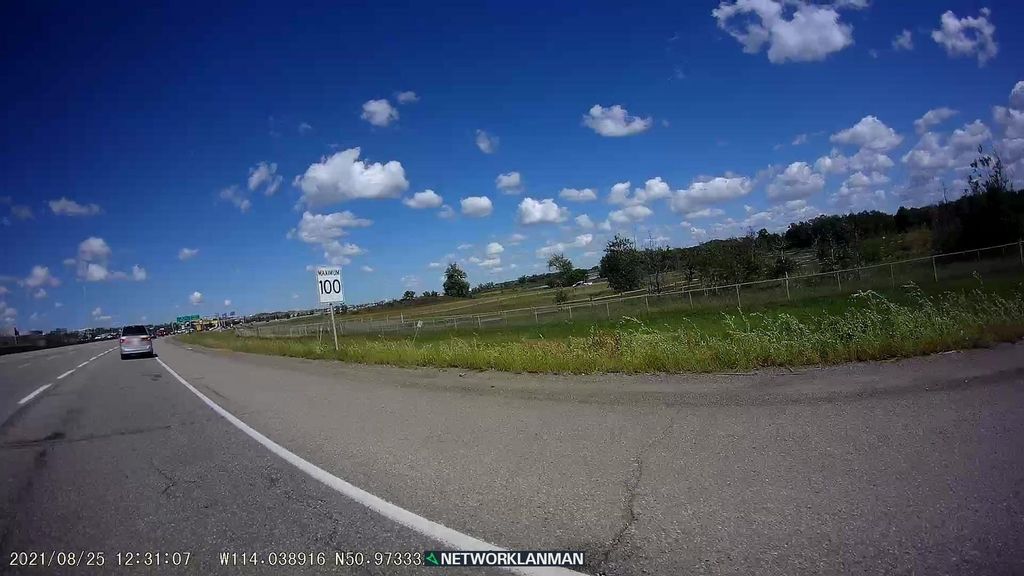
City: calgary